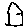
Label: house